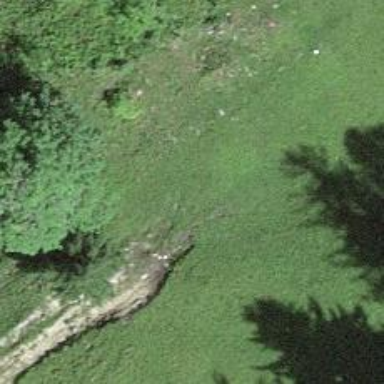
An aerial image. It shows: Path covered in grass.